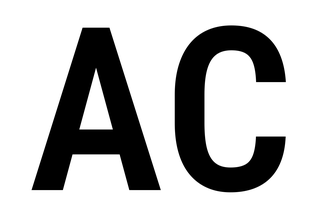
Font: Roboto_Condensed_SemiBold